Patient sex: F
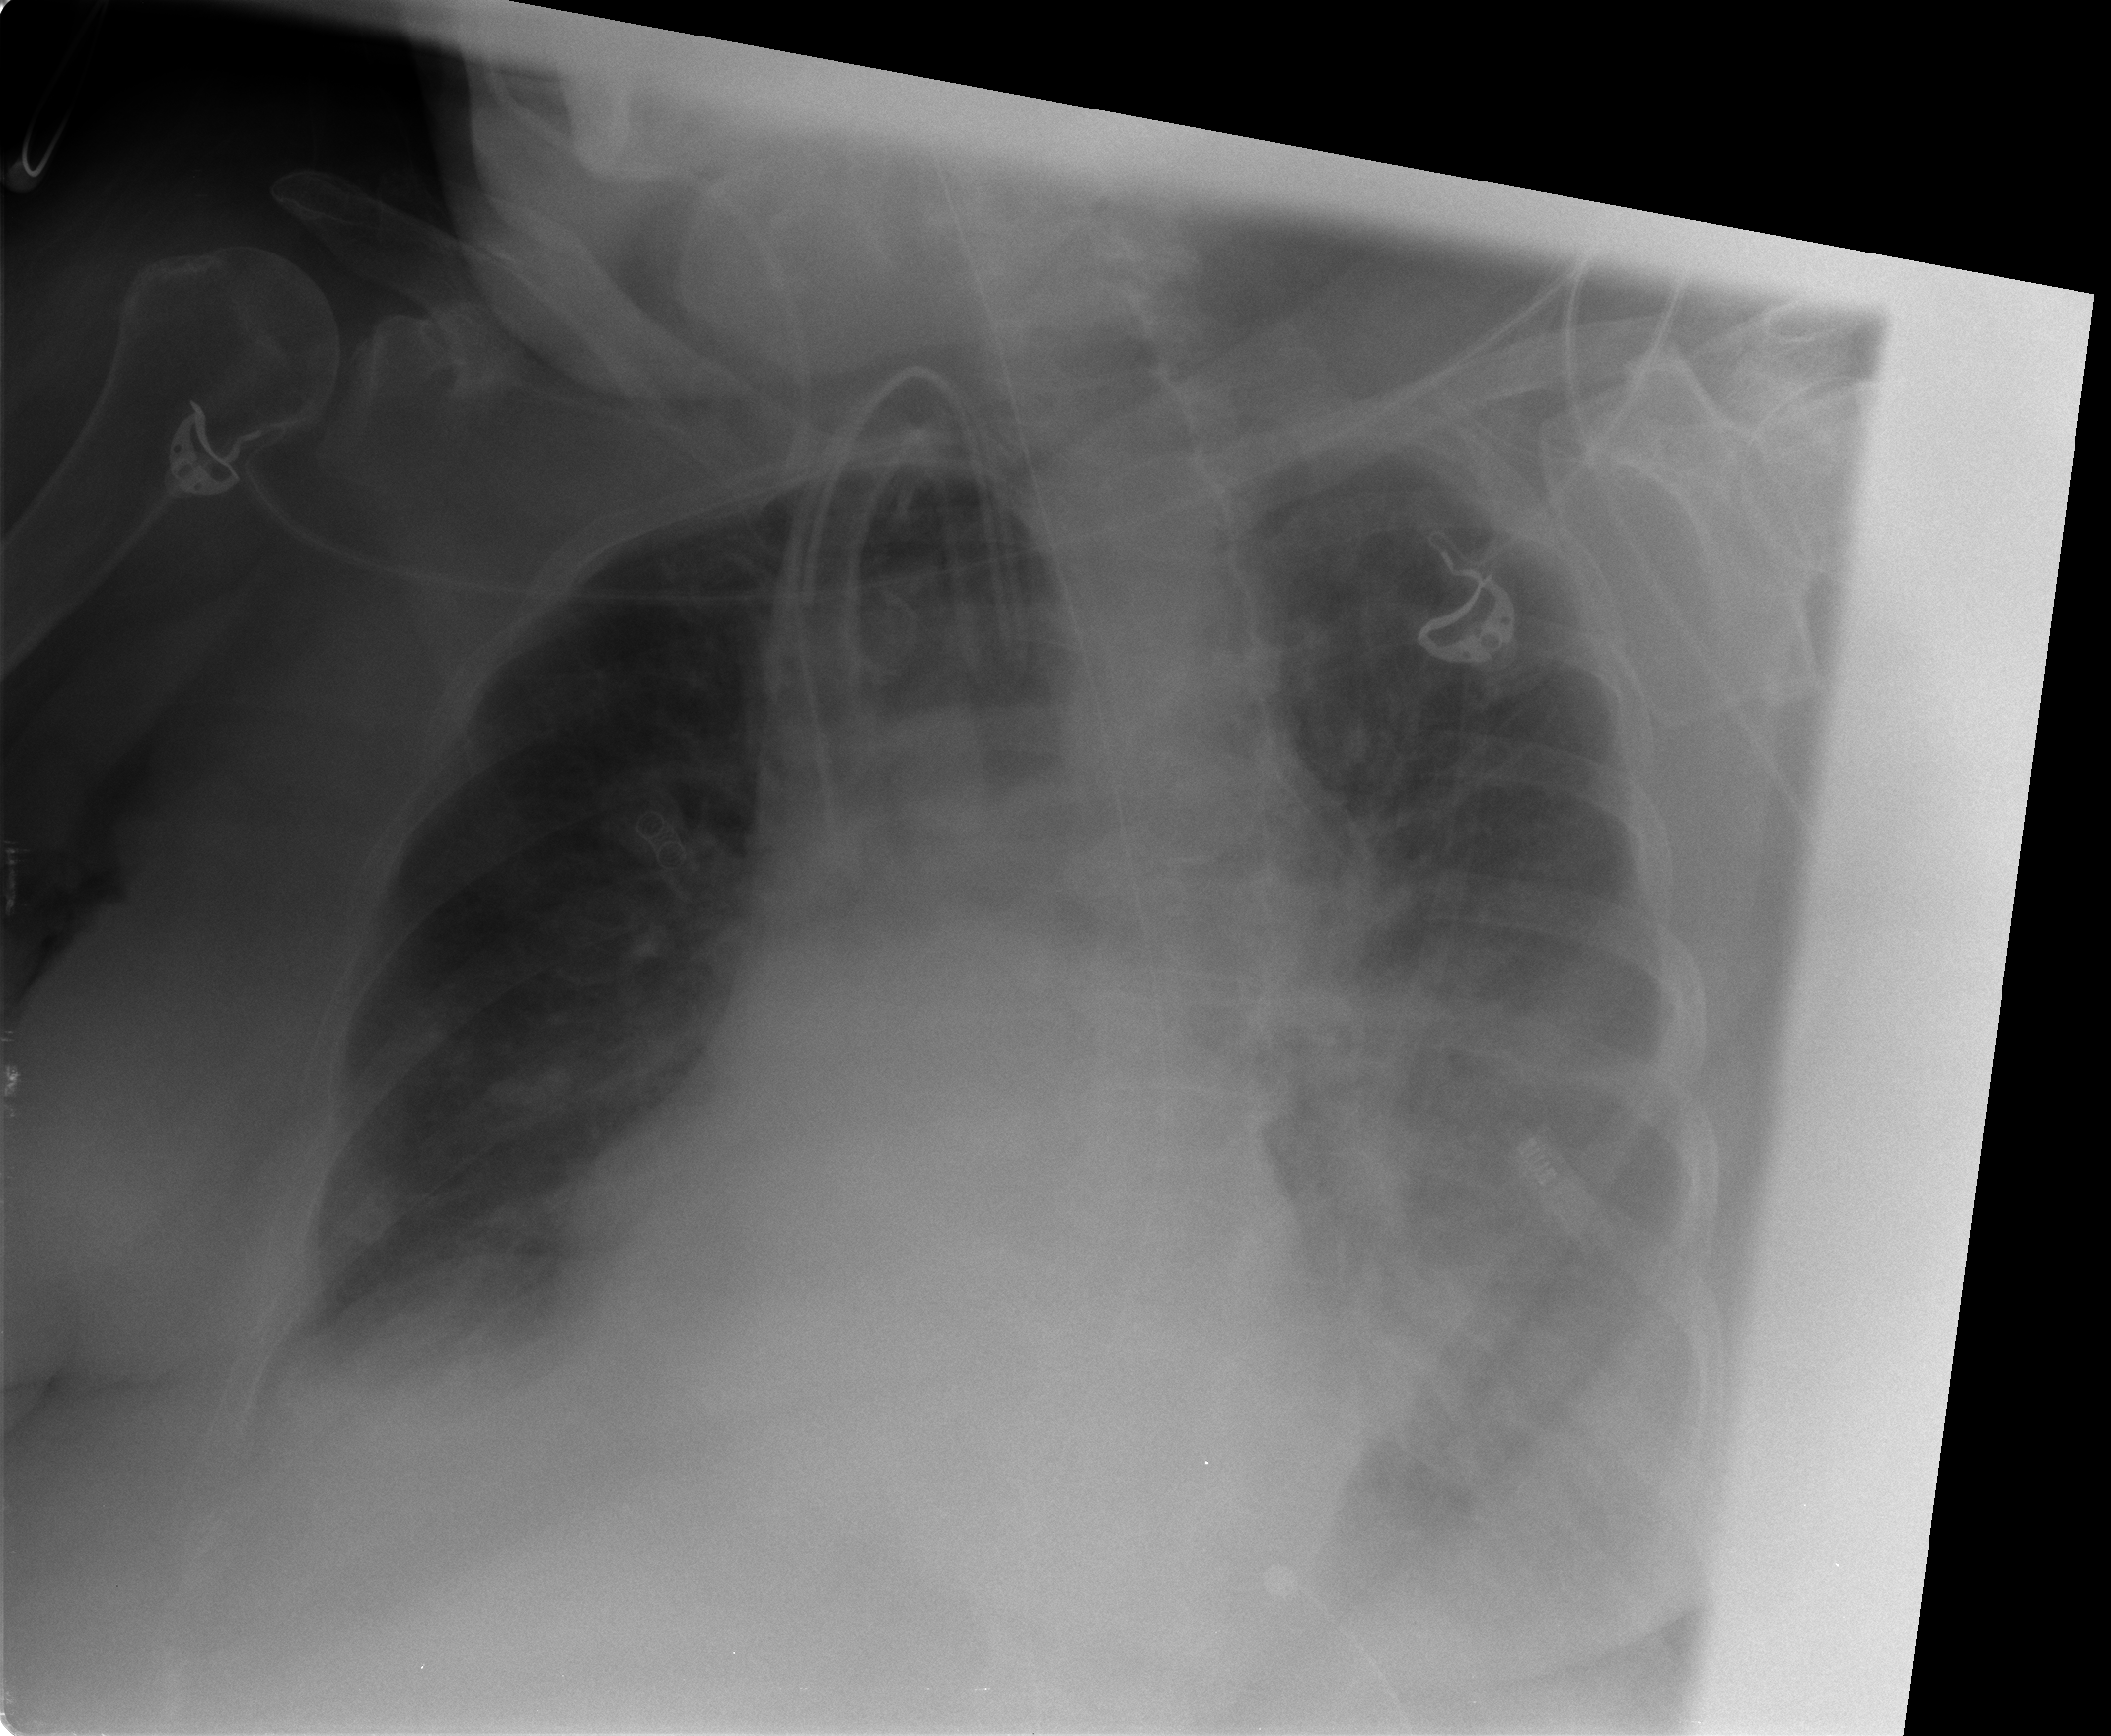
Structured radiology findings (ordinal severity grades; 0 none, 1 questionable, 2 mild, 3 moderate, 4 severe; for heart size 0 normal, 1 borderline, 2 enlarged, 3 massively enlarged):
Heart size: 2
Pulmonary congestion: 2
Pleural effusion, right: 2
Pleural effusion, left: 3
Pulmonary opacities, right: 0
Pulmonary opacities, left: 0
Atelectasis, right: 2
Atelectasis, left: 2